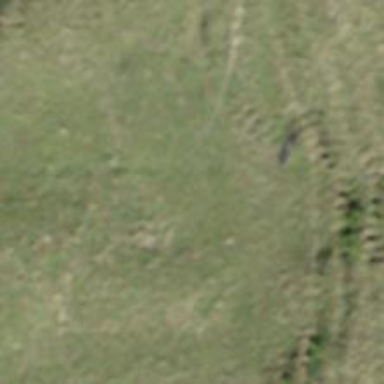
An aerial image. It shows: Path covered with grass.